Current action and preconditions to check: trajectory_clear

Your task: For each precondition in the list above, predict whether it will hold at this action.

Consider the current scene as observed from the mobile robot's camera, and analyze the predicted future states of all dynamic agents (e.g., people, animals, vehicles, or any moving entities) within the NEXT SECOND.

IMPORTANT: Only answer "very likely" if you are absolutely certain—based on strong, clear evidence—that a dynamic agent will violate the precondition in the predicted future state. Do NOT answer "very likely" for unlikely, ambiguous, or low-probability risks.

Ask yourself for each precondition: Is there a high probability, with clear and convincing evidence, that the predicted future states of any dynamic agent will interfere with the predicted future state of the currently executing action within the NEXT SECOND, causing that precondition to fail?

Assess the risk level based on these predictions. Use "likely" or "very likely" if motions create a clear risk of interference.

Use "neutral" or "improbable" if agents are nearby but their predicted paths are clearly diverging or non-conflicting.

Failure Risk Categories: "very improbable", "improbable", "neutral", "likely", "very likely"

Answer Format: Output ONLY the probability_of_failure value from these categories: "very improbable", "improbable", "neutral", "likely", "very likely"

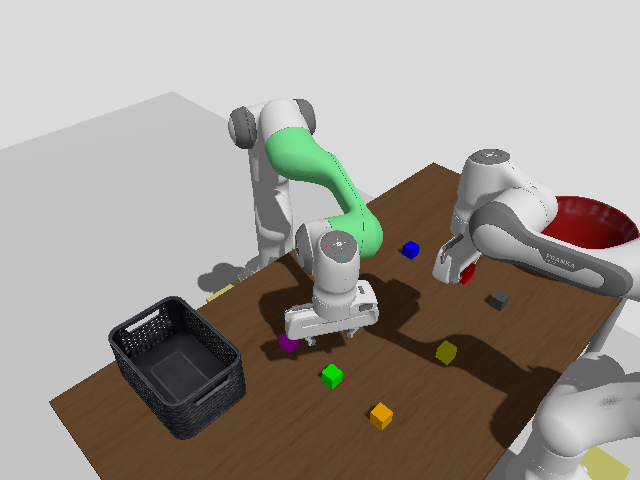

Answer: very improbable